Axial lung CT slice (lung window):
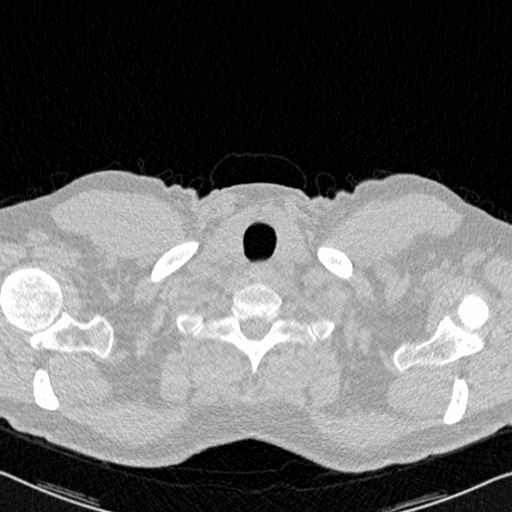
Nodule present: no